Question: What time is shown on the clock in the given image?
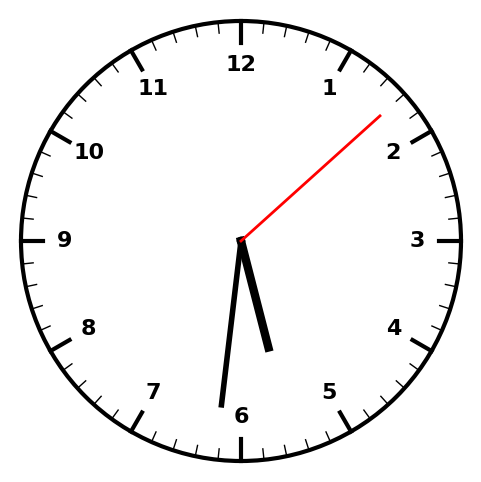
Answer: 05:31:08